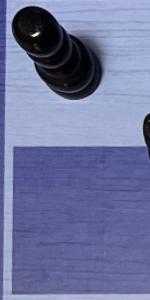
Label: Empty